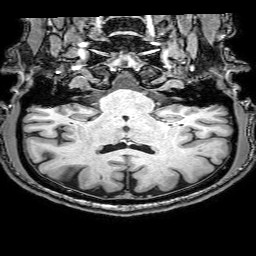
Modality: T1w
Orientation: sagittal
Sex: male
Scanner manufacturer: philips
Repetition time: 0.008127 s
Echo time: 0.00372 s